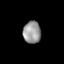
Tissue: prostate
Cell type: T cells
Senescence score: 0.3508
Nuclear area (px): 389
Mean DAPI intensity: 150.807